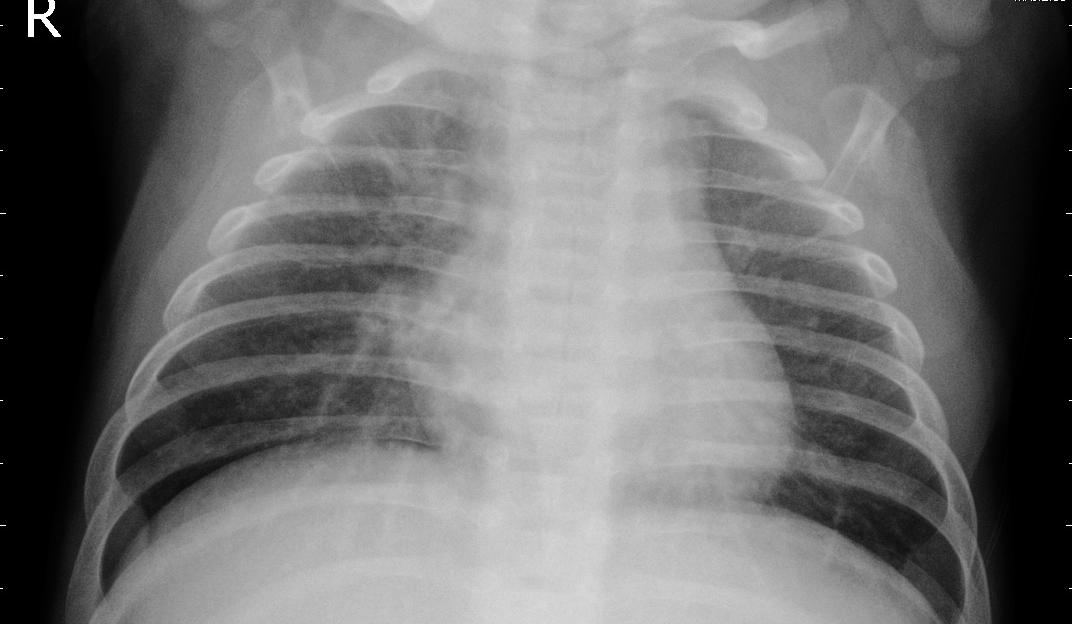
Diagnosis: PNEUMONIA